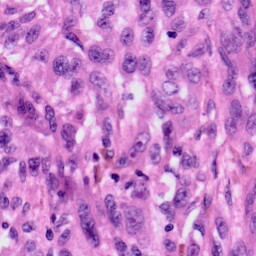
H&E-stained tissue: Skin